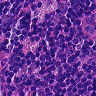
Metastatic tissue present: no